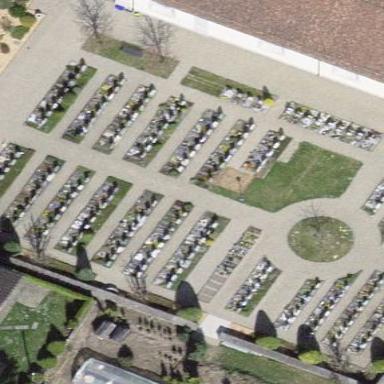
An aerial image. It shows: Cemetery.